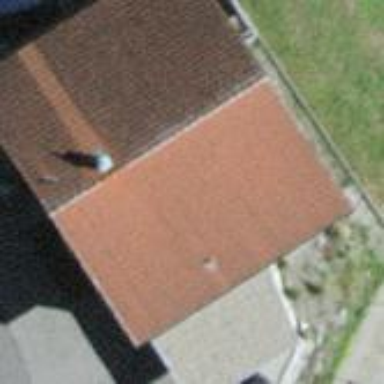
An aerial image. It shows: Simple house.